Question: ## I am trying to pass the data from edittext of one fragment to textview associated with other fragment
---
I am following static way of passing data between fragments
'''
<LinearLayout xmlns:android="http://schemas.android.com/apk/res/android"
xmlns:tools="http://schemas.android.com/tools"
android:layout_width="fill_parent"
android:layout_height="fill_parent" >
<fragment
android:id="@+id/fragment2"
android:name="com.example.usingtwofragmentsfornavigatingbetweentwoactivities.Fragment2"
android:layout_width="wrap_content"
android:layout_height="wrap_content" />
<fragment
android:id="@+id/fragment1"
android:name="com.example.usingtwofragmentsfornavigatingbetweentwoactivities.Fragment1"
android:layout_width="wrap_content"
android:layout_height="wrap_content" />
</LinearLayout>
'''
'''
<?xml version="1.0" encoding="utf-8"?>
<RelativeLayout xmlns:android="http://schemas.android.com/apk/res/android"
android:layout_width="match_parent"
android:layout_height="match_parent" >
<EditText
android:id="@+id/editText1"
android:layout_width="wrap_content"
android:layout_height="wrap_content"
android:layout_alignParentTop="true"
android:layout_centerHorizontal="true"
android:layout_marginTop="80dp"
android:ems="10" >
<requestFocus />
</EditText>
<Button
android:id="@+id/button1"
android:layout_width="wrap_content"
android:layout_height="wrap_content"
android:layout_alignParentLeft="true"
android:layout_alignParentRight="true"
android:layout_centerVertical="true"
android:text="Click to send data to next Activity" />
</RelativeLayout>
'''
'''
<?xml version="1.0" encoding="utf-8"?>
<RelativeLayout xmlns:android="http://schemas.android.com/apk/res/android"
android:layout_width="match_parent"
android:layout_height="match_parent" >
<TextView
android:id="@+id/textView1"
android:layout_width="wrap_content"
android:layout_height="wrap_content"
android:layout_centerHorizontal="true"
android:layout_centerVertical="true"
android:text="TextView"
android:textSize="40dp" />
</RelativeLayout>
'''
'''
package com.example.usingtwofragmentsfornavigatingbetweentwoactivities;
import android.os.Bundle;
import android.support.v4.app.Fragment;
import android.support.v4.app.FragmentManager;
import android.view.LayoutInflater;
import android.view.View;
import android.view.View.OnClickListener;
import android.view.ViewGroup;
import android.widget.Button;
import android.widget.EditText;
public class Fragment1 extends Fragment{
Button button;
EditText textedit;
@Override
public View onCreateView(LayoutInflater inflater, ViewGroup container,
Bundle savedInstanceState) {
// TODO Auto-generated method stub
View view=inflater.inflate(R.layout.fragment_1, container, false);
button=(Button) view.findViewById(R.id.button1);
textedit=(EditText) view.findViewById(R.id.editText1);
button.setOnClickListener(new OnClickListener() {
@Override
public void onClick(View v) {
// TODO Auto-generated method stub
FragmentManager FM = getFragmentManager();
Fragment2 f2=(Fragment2) FM.findFragmentById(R.id.fragment2);
f2.setName(textedit.getText().toString());
}
});
return view;
}
}
'''
'''
package com.example.usingtwofragmentsfornavigatingbetweentwoactivities;
import android.os.Bundle;
import android.support.v4.app.Fragment;
import android.view.LayoutInflater;
import android.view.View;
import android.view.ViewGroup;
import android.widget.TextView;
public class Fragment2 extends Fragment{
View view;
TextView txtview;
@Override
public View onCreateView(LayoutInflater inflater, ViewGroup container,
Bundle savedInstanceState) {
// TODO Auto-generated method stub
view=inflater.inflate(R.layout.fragment_2, container, false);
return view;
}
public void setName(String Name){
txtview=(TextView) view.findViewById(R.id.textView1);
txtview.setText("Hello:: " +Name);
}
}
'''
---
## [Edit]
'''
<LinearLayout xmlns:android="http://schemas.android.com/apk/res/android"
xmlns:tools="http://schemas.android.com/tools"
android:layout_width="fill_parent"
android:layout_height="fill_parent" >
<fragment
android:id="@+id/fragment2"
class="com.example.usingtwofragmentsfornavigatingbetweentwoactivities.Fragment2"
android:layout_width="wrap_content"
android:layout_height="wrap_content" />
<fragment
android:id="@+id/fragment1"
class="com.example.usingtwofragmentsfornavigatingbetweentwoactivities.Fragment1"
android:layout_width="wrap_content"
android:layout_height="wrap_content" />
</LinearLayout>
'''
'''
package com.example.usingtwofragmentsfornavigatingbetweentwoactivities;
import android.os.Bundle;
import android.support.v4.app.Fragment;
import android.support.v4.app.FragmentManager;
import android.view.LayoutInflater;
import android.view.View;
import android.view.View.OnClickListener;
import android.view.ViewGroup;
import android.widget.Button;
import android.widget.EditText;
public class Fragment1 extends Fragment{
Button button;
EditText textedit;
@Override
public View onCreateView(LayoutInflater inflater, ViewGroup container,
Bundle savedInstanceState) {
// TODO Auto-generated method stub
View view=inflater.inflate(R.layout.fragment_1, container, false);
button=(Button) view.findViewById(R.id.button1);
textedit=(EditText) view.findViewById(R.id.editText1);
button.setOnClickListener(new OnClickListener() {
@Override
public void onClick(View v) {
// TODO Auto-generated method stub
FragmentManager FM = getActivity().getSupportFragmentManager();
Fragment2 f2=(Fragment2) FM.findFragmentById(R.id.fragment2);
f2.setName(textedit.getText().toString());
}
});
return view;
}
}
'''
::
'''
10-30 14:37:32.900: D/AndroidRuntime(460): Shutting down VM
10-30 14:37:32.900: W/dalvikvm(460): threadid=1: thread exiting with uncaught exception (group=0x4001d800)
10-30 14:37:32.940: E/AndroidRuntime(460): FATAL EXCEPTION: main
10-30 14:37:32.940: E/AndroidRuntime(460): java.lang.RuntimeException: Unable to start activity ComponentInfo{com.example.usingtwofragmentsfornavigatingbetweentwoactivities/com.example.usingtwofragmentsfornavigatingbetweentwoactivities.MainActivity}: android.view.InflateException: Binary XML file line #6: Error inflating class fragment
10-30 14:37:32.940: E/AndroidRuntime(460): at android.app.ActivityThread.performLaunchActivity(ActivityThread.java:2663)
10-30 14:37:32.940: E/AndroidRuntime(460): at android.app.ActivityThread.handleLaunchActivity(ActivityThread.java:2679)
10-30 14:37:32.940: E/AndroidRuntime(460): at android.app.ActivityThread.access$2300(ActivityThread.java:125)
10-30 14:37:32.940: E/AndroidRuntime(460): at android.app.ActivityThread$H.handleMessage(ActivityThread.java:2033)
10-30 14:37:32.940: E/AndroidRuntime(460): at android.os.Handler.dispatchMessage(Handler.java:99)
10-30 14:37:32.940: E/AndroidRuntime(460): at android.os.Looper.loop(Looper.java:123)
10-30 14:37:32.940: E/AndroidRuntime(460): at android.app.ActivityThread.main(ActivityThread.java:4627)
10-30 14:37:32.940: E/AndroidRuntime(460): at java.lang.reflect.Method.invokeNative(Native Method)
10-30 14:37:32.940: E/AndroidRuntime(460): at java.lang.reflect.Method.invoke(Method.java:521)
10-30 14:37:32.940: E/AndroidRuntime(460): at com.android.internal.os.ZygoteInit$MethodAndArgsCaller.run(ZygoteInit.java:868)
10-30 14:37:32.940: E/AndroidRuntime(460): at com.android.internal.os.ZygoteInit.main(ZygoteInit.java:626)
10-30 14:37:32.940: E/AndroidRuntime(460): at dalvik.system.NativeStart.main(Native Method)
10-30 14:37:32.940: E/AndroidRuntime(460): Caused by: android.view.InflateException: Binary XML file line #6: Error inflating class fragment
10-30 14:37:32.940: E/AndroidRuntime(460): at android.view.LayoutInflater.createViewFromTag(LayoutInflater.java:576)
10-30 14:37:32.940: E/AndroidRuntime(460): at android.view.LayoutInflater.rInflate(LayoutInflater.java:618)
10-30 14:37:32.940: E/AndroidRuntime(460): at android.view.LayoutInflater.inflate(LayoutInflater.java:407)
10-30 14:37:32.940: E/AndroidRuntime(460): at android.view.LayoutInflater.inflate(LayoutInflater.java:320)
10-30 14:37:32.940: E/AndroidRuntime(460): at android.view.LayoutInflater.inflate(LayoutInflater.java:276)
10-30 14:37:32.940: E/AndroidRuntime(460): at com.android.internal.policy.impl.PhoneWindow.setContentView(PhoneWindow.java:198)
10-30 14:37:32.940: E/AndroidRuntime(460): at android.app.Activity.setContentView(Activity.java:1647)
10-30 14:37:32.940: E/AndroidRuntime(460): at com.example.usingtwofragmentsfornavigatingbetweentwoactivities.MainActivity.onCreate(MainActivity.java:12)
10-30 14:37:32.940: E/AndroidRuntime(460): at android.app.Instrumentation.callActivityOnCreate(Instrumentation.java:1047)
10-30 14:37:32.940: E/AndroidRuntime(460): at android.app.ActivityThread.performLaunchActivity(ActivityThread.java:2627)
10-30 14:37:32.940: E/AndroidRuntime(460): ... 11 more
10-30 14:37:32.940: E/AndroidRuntime(460): Caused by: java.lang.ClassNotFoundException: android.view.fragment in loader dalvik.system.PathClassLoader[/data/app/com.example.usingtwofragmentsfornavigatingbetweentwoactivities-2.apk]
10-30 14:37:32.940: E/AndroidRuntime(460): at dalvik.system.PathClassLoader.findClass(PathClassLoader.java:243)
10-30 14:37:32.940: E/AndroidRuntime(460): at java.lang.ClassLoader.loadClass(ClassLoader.java:573)
10-30 14:37:32.940: E/AndroidRuntime(460): at java.lang.ClassLoader.loadClass(ClassLoader.java:532)
10-30 14:37:32.940: E/AndroidRuntime(460): at android.view.LayoutInflater.createView(LayoutInflater.java:466)
10-30 14:37:32.940: E/AndroidRuntime(460): at android.view.LayoutInflater.onCreateView(LayoutInflater.java:544)
10-30 14:37:32.940: E/AndroidRuntime(460): at com.android.internal.policy.impl.PhoneLayoutInflater.onCreateView(PhoneLayoutInflater.java:66)
10-30 14:37:32.940: E/AndroidRuntime(460): at android.view.LayoutInflater.createViewFromTag(LayoutInflater.java:563)
10-30 14:37:32.940: E/AndroidRuntime(460): ... 20 more
'''
'''
package com.example.usingtwofragmentsfornavigatingbetweentwoactivities;
import android.os.Bundle;
import android.app.Activity;
import android.view.Menu;
public class MainActivity extends Activity {
@Override
protected void onCreate(Bundle savedInstanceState) {
super.onCreate(savedInstanceState);
setContentView(R.layout.activity_main);
}
@Override
public boolean onCreateOptionsMenu(Menu menu) {
// Inflate the menu; this adds items to the action bar if it is present.
getMenuInflater().inflate(R.menu.main, menu);
return true;
}
}
'''

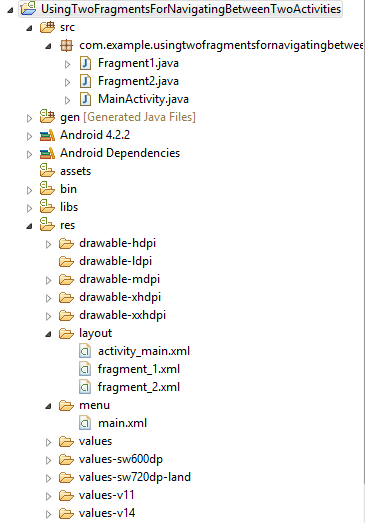
Answer: '''
java.lang.ClassNotFoundException: android.view.fragment
'''
you are not this importing fragment from the support library and your device is older pre Android 3. It should be
'''
import android.support.v4.app.Fragment;
'''
also in your xml change
'''
android:name
'''
with
'''
class
'''